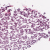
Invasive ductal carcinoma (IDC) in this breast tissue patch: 0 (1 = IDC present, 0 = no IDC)